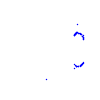
Particle: proton